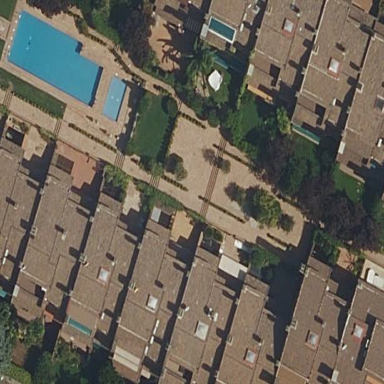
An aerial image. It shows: Residential building.